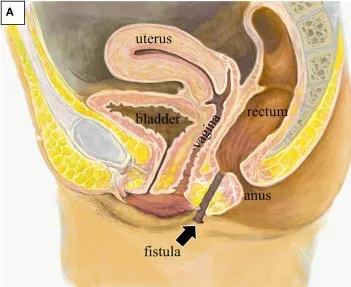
Anatomical schema of the rectoperineal fistula. (A) Sagittal image showing the position of fistula tract (arrow).
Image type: radiology (ct)